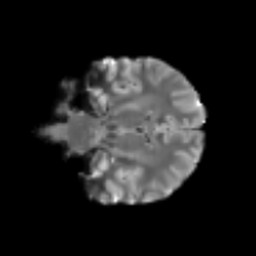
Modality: T2w
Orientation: coronal
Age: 25
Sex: female
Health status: healthy
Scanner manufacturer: siemens
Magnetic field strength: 3 T
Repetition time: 3.6 s
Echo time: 0.0964 s